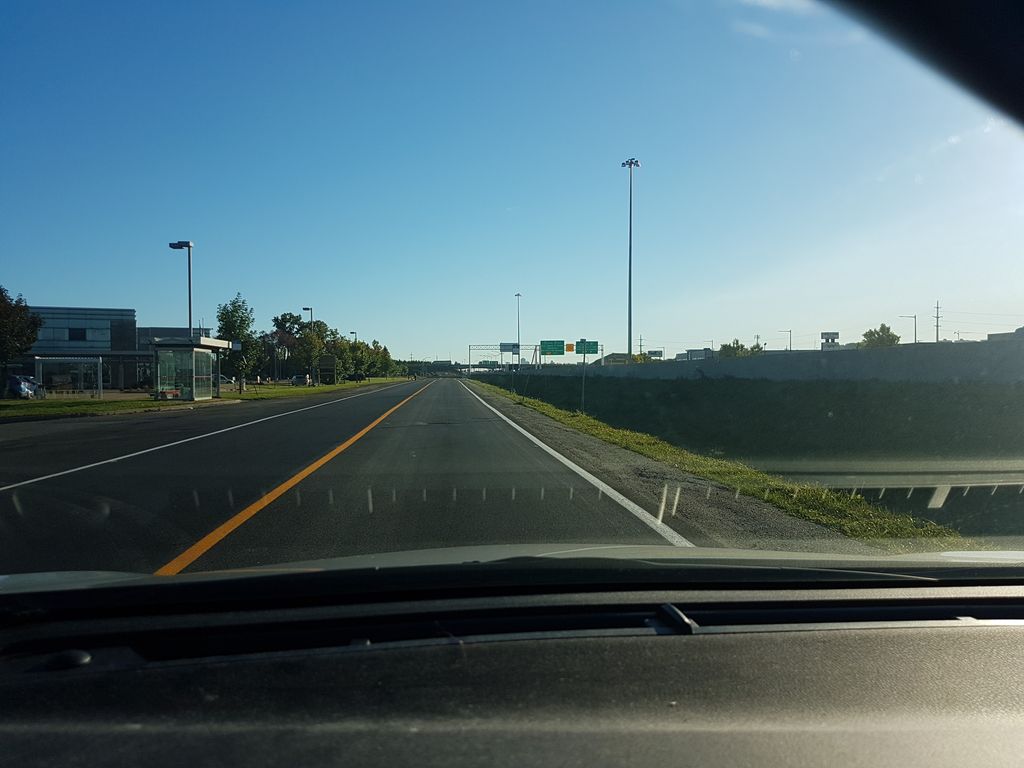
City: quebec_city